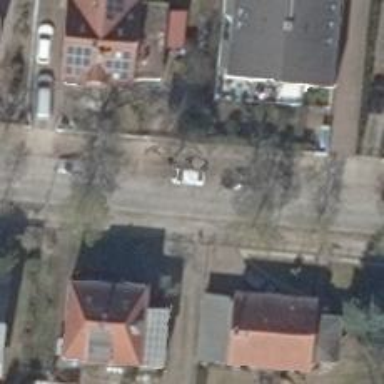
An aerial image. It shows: Residential road with sidewalks on both sides.